Question: I'm having an issue with angular ui-router where all controllers on a given state are being refreshed when going to the same state (but with different params). For reference my states are like:
'''
{
'app': {
abstract: true,
controller: 'AppCtrl',
template: '<div ui-view></div>',
},
'app.clients': {
url: '/clients/:id',
views: {
'': {
templateUrl: 'stage.html', //has named list and detail views
controller: 'ClientsCtrl'
},
'list@app.clients': {
templateUrl: 'client-list.html',
controller: 'ClientListCtrl'
},
'detail@app.clients': {
templateUrl: 'client-profile.html',
controller: 'ClientProfileCtrl'
}
}
}
}
'''
So initially this all seems to work well. 'client-list.html' looks like:
'''
<ul>
<li data-ng-repeat='client in clients'>
<a ui-sref='pencilem.clients({id: client.id})'>{{client.fullName}}</a>
</li>
</ul>
'''
So, the desired behavior is that when a client is clicked on in the client list, their profile is rendered, the url is updated (with the new client id), but I don't want to re-initialize all the controllers that don't need the update. This causes issues with scrolled views (that re-render to the top of the view) and is costly if there are operations happening in those controllers that slow stuff down. The image below highlights the issue, as soon as a client is clicked on, that view (pink, ClientListCtrl) has it's controller called again, and a re-render is triggered, scrolling to the top of that div)
Is there any way using multiple views / controllers to avoid this? I could pass around an "activeClient" object in services which should propegate to the various controllers, but then I loose pastable urls to navigate to a state.

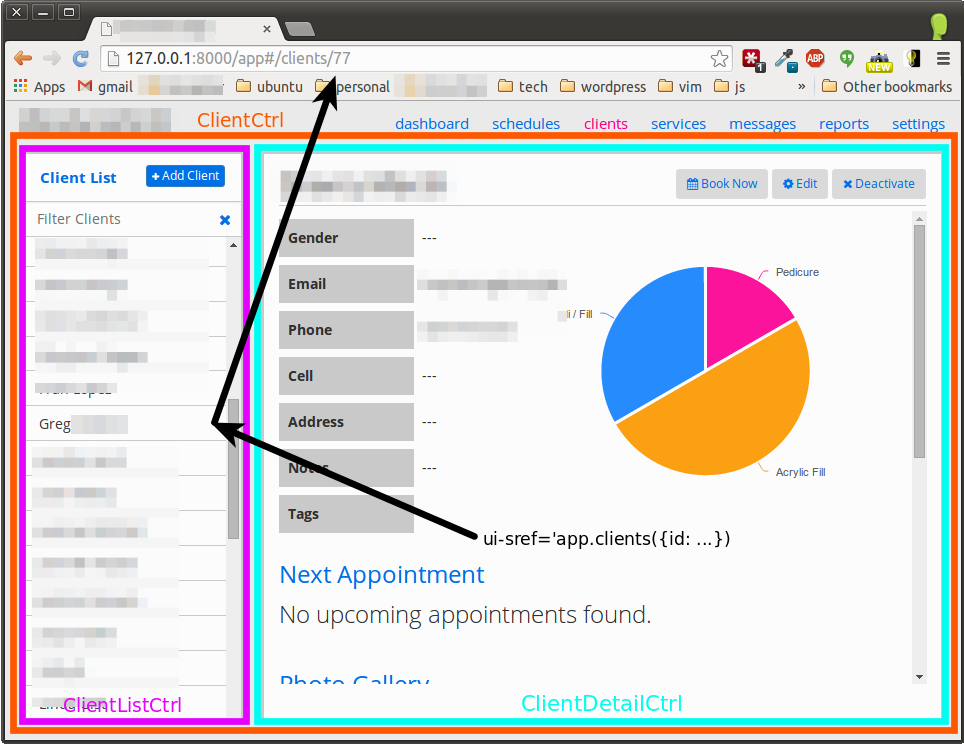
Answer: Put the stuff you don't want to update to an abstract parent state, roughly like this:
'''
{
'app': {
abstract: true,
controller: 'AppCtrl',
template: '<div ui-view></div>',
},
'app.clients': {
url: '/clients',
abstract: true,
views: {
'': {
templateUrl: 'stage.html', //has named list and detail views
controller: 'ClientsCtrl'
},
'list@app.clients': {
templateUrl: 'client-list.html',
controller: 'ClientListCtrl'
}
}
},
'app.clients.detail': {
url: '/:id',
views: {
'detail@app.clients': {
templateUrl: 'client-profile.html',
controller: 'ClientProfileCtrl'
}
}
}
}
'''